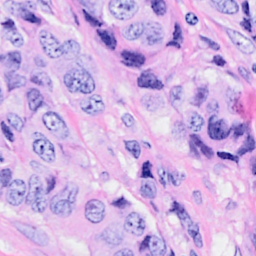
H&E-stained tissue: Breast